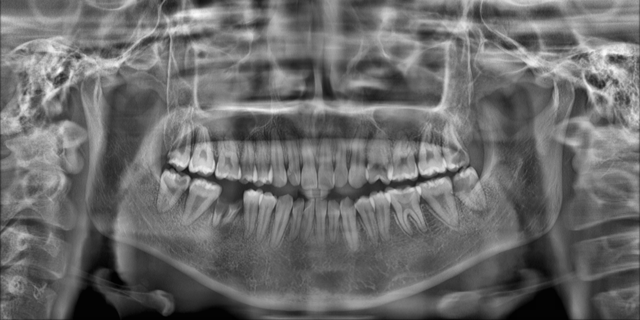
adult